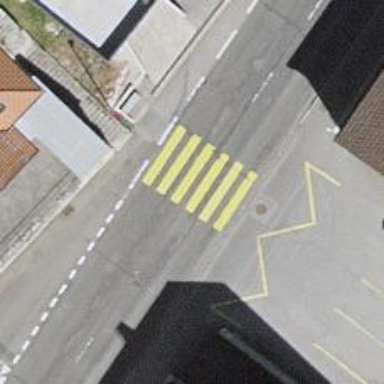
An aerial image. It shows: Marked crossing on the road.